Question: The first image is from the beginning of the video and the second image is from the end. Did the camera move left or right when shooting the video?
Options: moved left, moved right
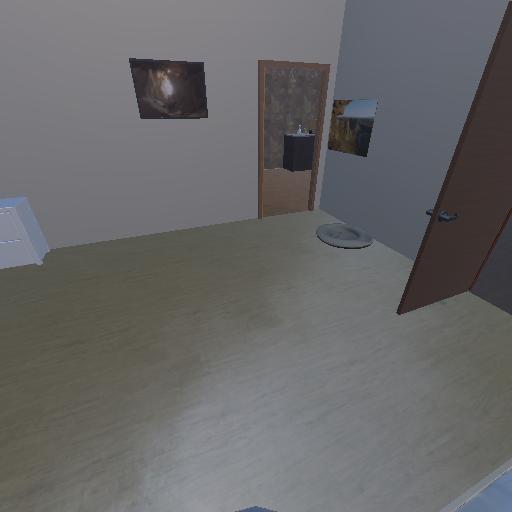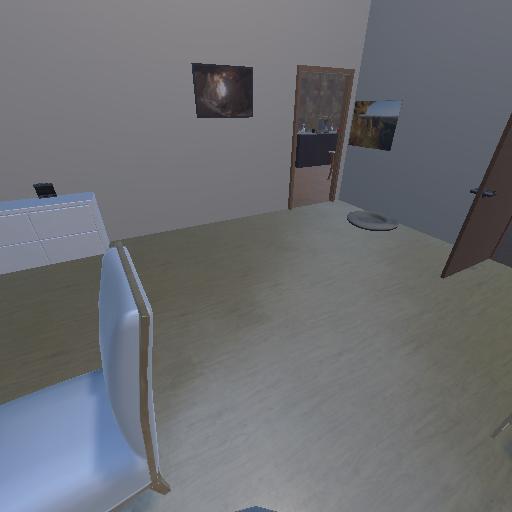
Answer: moved left